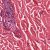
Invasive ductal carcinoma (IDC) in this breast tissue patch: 0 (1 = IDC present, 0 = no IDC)